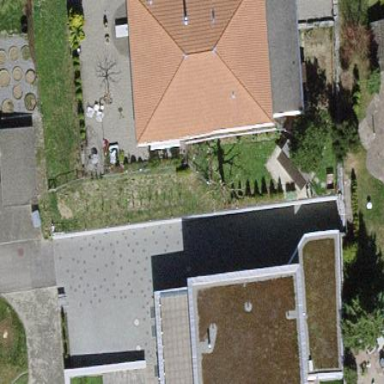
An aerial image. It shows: Part of building.